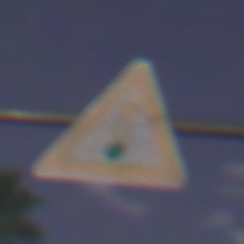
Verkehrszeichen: Lichtzeichenanlage
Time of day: Night
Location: Outdoor (Suburban)
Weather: PartlyCloudy
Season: NotSpecified
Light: Artificial